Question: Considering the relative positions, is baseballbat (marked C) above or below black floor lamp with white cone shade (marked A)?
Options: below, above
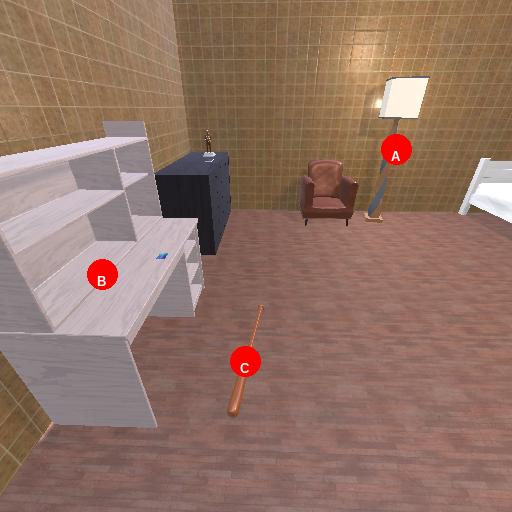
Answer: below